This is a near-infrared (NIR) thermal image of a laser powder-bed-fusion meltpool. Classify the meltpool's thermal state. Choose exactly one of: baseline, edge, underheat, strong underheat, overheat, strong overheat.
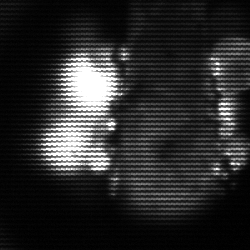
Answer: strong underheat